Question: Why is this table row 1px off?
Here is the debugger break pic, xhtml, css.
Basically I set my x dimensions to 450 px. However one row does not like this and breaks my whole table. Setting it to 449 px fixes the issue.
I still need to udate my columns widths from 105px to 150px.
Obviously setting it to 449px resolves the issue but I need to know why? Black magic?

'''
<div class="Ab1_2">
<form enctype="multipart/form-data" id="f0" method="post" action="">
<div class="t1">
<div class="t1_r1">
<div class="t1_c1"><p class="c">Email</p></div>
<div class="t1_c1"><p class="c">Password</p></div>
<!-- <div class="t1_c2"><p class="c">Coming Soon <input class="cb" type="checkbox" name="f0a" value="value1"/></p></div> -->
</div>
<div class="t1_r2">
<div class="t1_c1"><input class="te6" type="text" name="f0b"/></div>
<div class="t1_c1"><input class="te6" type="password" name="f0c"/></div>
<div class="t1_c2"><a id="f0d" href="javascript:void(0)" class='but'>Login</a></div>
</div>
<div class="t1_r3"><span id="f0e"></span>
</div>
</div>
</form>
</div>
'''
CSS
'''
.t1
{
height:62px;
width:450px;
}
.t1_r1
{
height:15px;
width:450px;
}
.t1_r2
{
height:32px;
width:449px;
}
.t1_r3
{
height:17px;
width:450px;
}
.t1_c1
{
width:150px;
float:left;
}
.t1_c2
{
width:105px;
float:left;
}
input.te6
{
padding-top:5px;
width:130px;
height:20px;
border:1px solid #bbbbbb;
font-size:12px;
}
'''
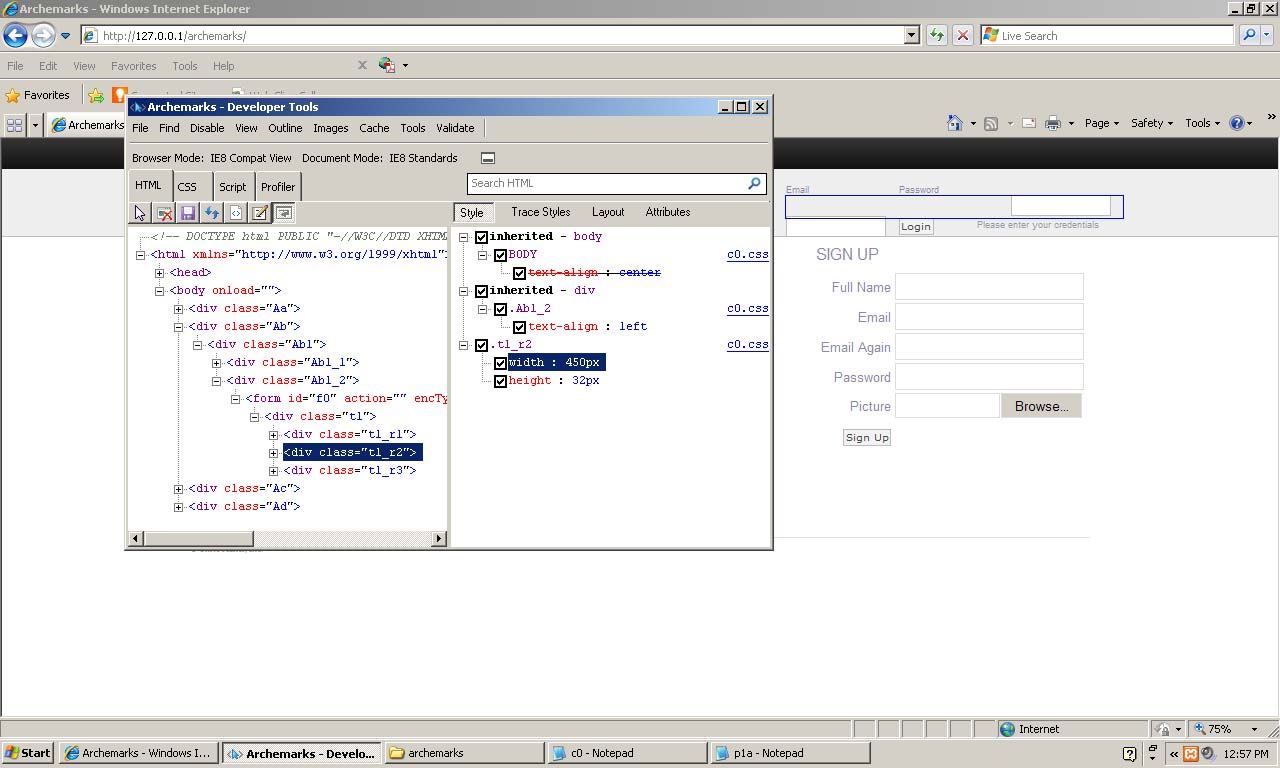
Answer: This is the "incorrect" layout you're getting:
'''
[Row1Col1][Row1Col2]
[Row2Col1]
[Row2Col2][Row2Col3]
'''
The reason you don't see it when you set the row 2 width to 449px is that the [Row2Col1] element no longer fits on the same line as the [Row1Col1] and [Row1Col2] elements.
Fill each row with cells, or better still, clear the floats when starting a new row.